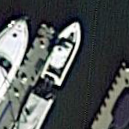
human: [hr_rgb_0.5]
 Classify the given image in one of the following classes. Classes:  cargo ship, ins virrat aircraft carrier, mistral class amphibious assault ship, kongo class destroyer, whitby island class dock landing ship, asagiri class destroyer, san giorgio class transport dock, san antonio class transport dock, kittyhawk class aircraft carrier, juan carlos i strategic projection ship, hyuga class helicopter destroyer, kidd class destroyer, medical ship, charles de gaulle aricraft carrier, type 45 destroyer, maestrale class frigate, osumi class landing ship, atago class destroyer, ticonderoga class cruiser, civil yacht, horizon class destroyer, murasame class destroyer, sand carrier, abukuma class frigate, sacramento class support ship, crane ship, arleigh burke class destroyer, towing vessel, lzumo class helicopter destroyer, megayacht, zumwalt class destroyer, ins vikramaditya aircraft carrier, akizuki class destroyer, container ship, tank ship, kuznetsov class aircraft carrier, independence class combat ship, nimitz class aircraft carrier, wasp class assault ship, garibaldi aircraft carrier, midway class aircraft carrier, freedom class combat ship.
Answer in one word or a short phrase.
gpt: Civil yacht